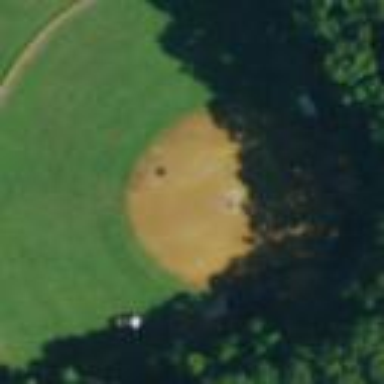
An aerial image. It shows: Baseball pitch for leisure land activities.